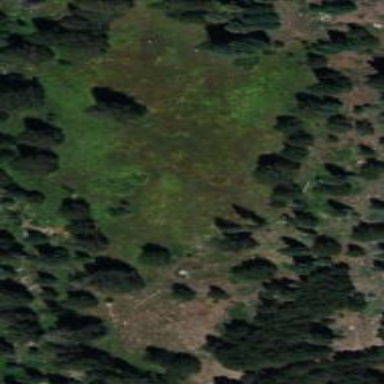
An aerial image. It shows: Beautiful meadow filled with lush grassland vegetation.